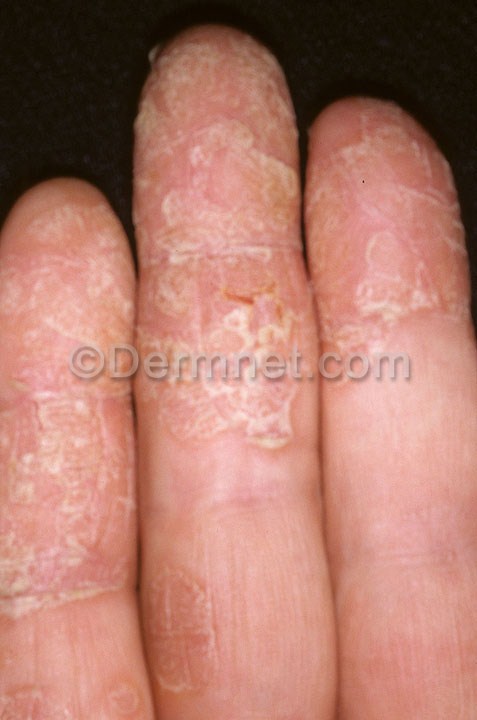
Disease: Eczema Photos